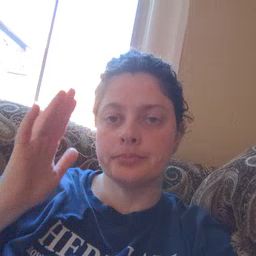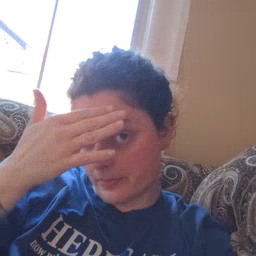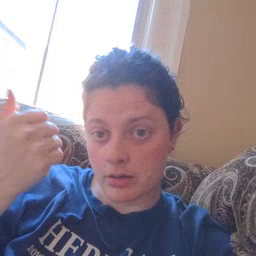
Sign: because